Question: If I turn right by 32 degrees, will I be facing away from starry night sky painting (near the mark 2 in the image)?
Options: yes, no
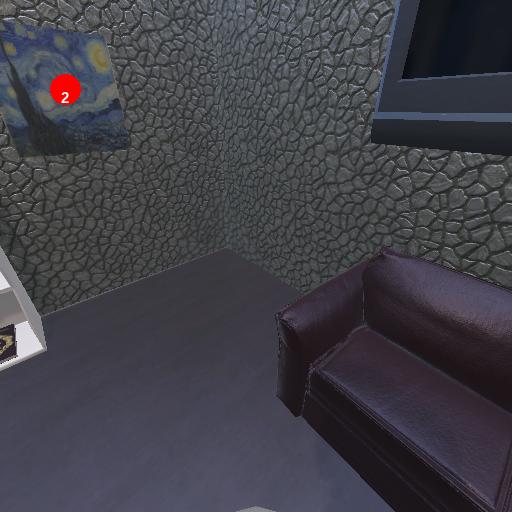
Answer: yes